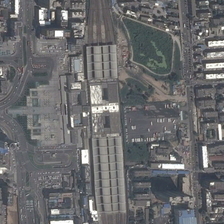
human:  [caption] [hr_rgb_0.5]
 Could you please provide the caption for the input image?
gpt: the railway station is surrounded by a dense residential area .

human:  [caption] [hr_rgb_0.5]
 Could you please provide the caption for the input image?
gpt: the railway station is surrounded by a dense residential area .

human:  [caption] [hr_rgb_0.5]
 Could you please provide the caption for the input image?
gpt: there are many tracks in the railway station .

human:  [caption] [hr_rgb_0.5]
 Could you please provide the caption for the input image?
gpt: there are many tracks in the railway station .

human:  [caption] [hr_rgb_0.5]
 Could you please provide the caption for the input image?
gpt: the railway station is surrounded by a dense residential area .